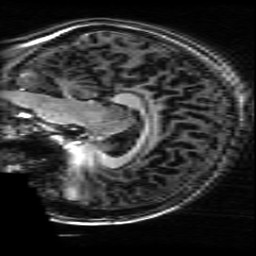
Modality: T1w
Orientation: sagittal
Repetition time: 0.008948 s
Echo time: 0.001784 s